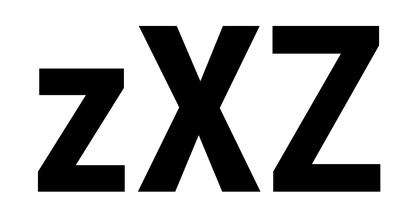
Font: Roboto_Condensed_Bold